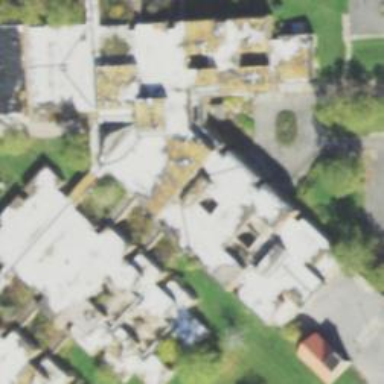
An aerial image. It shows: Historic school.